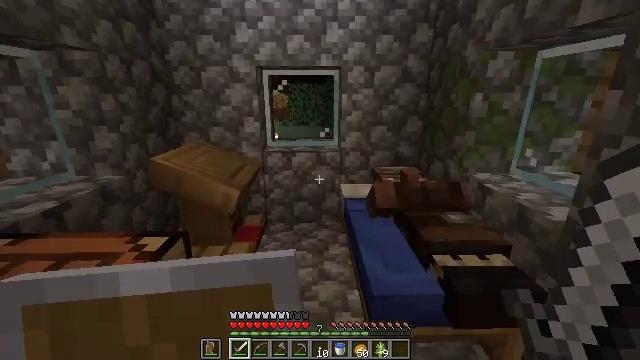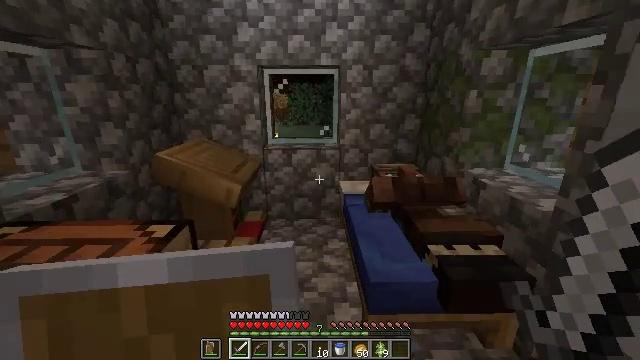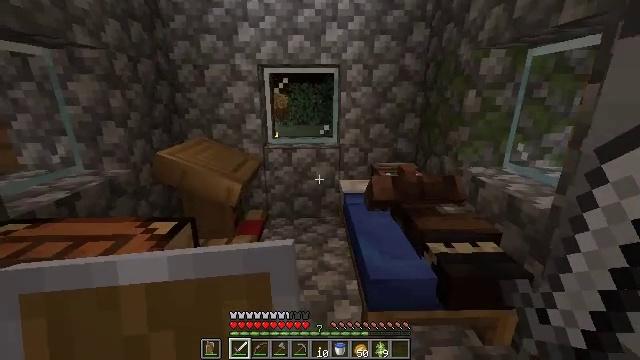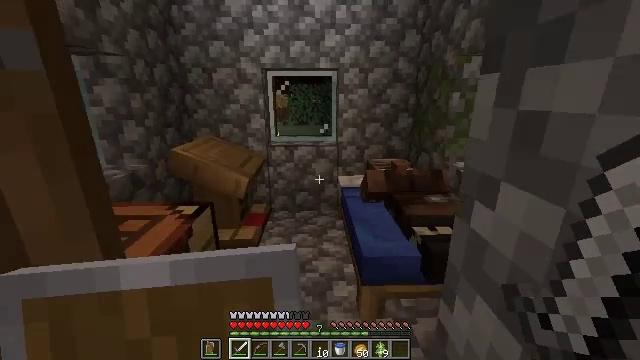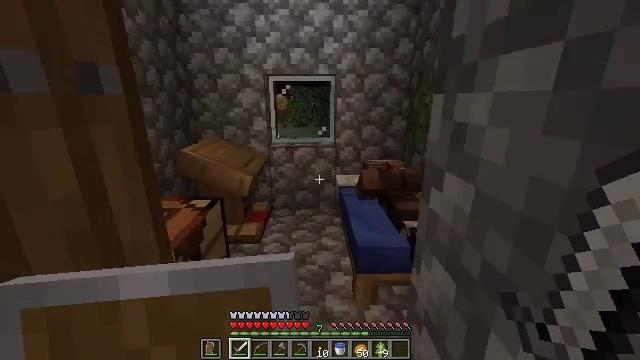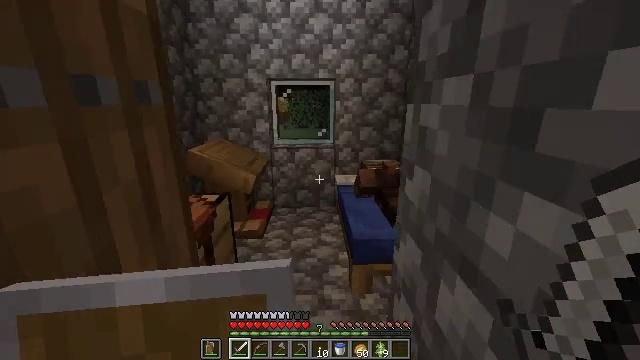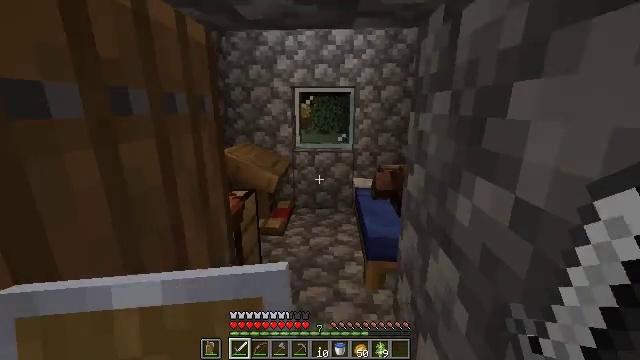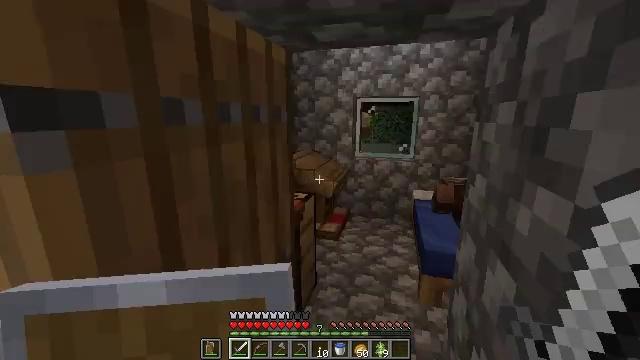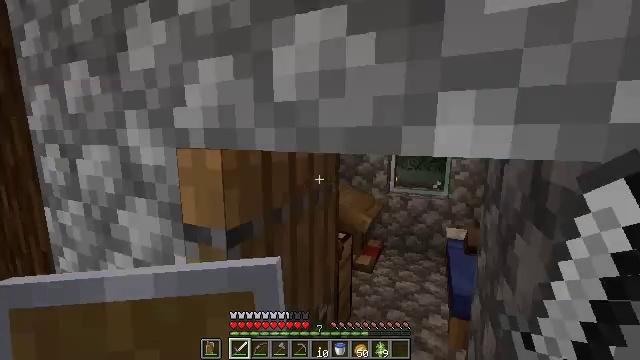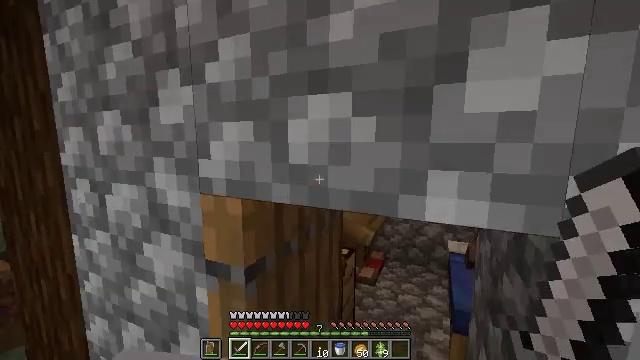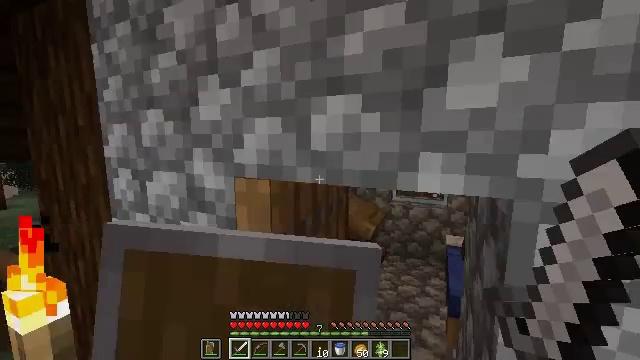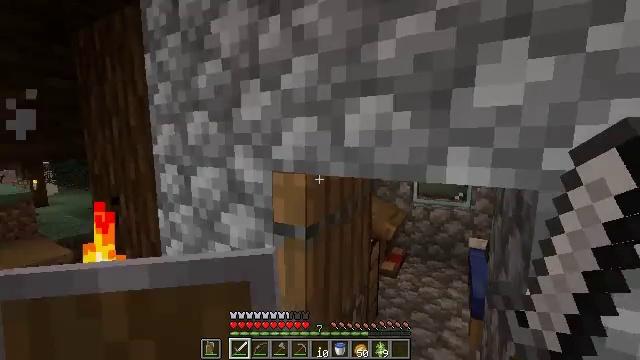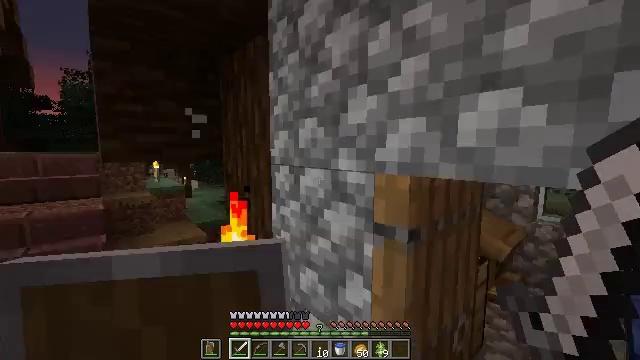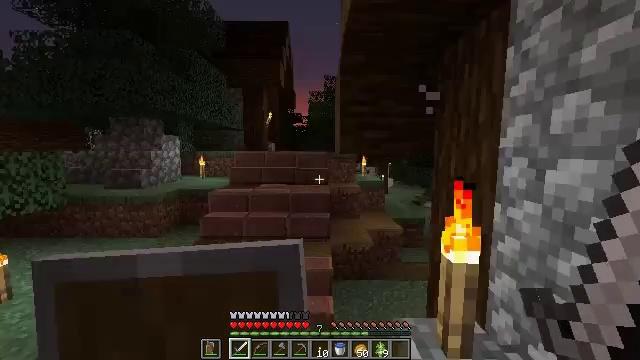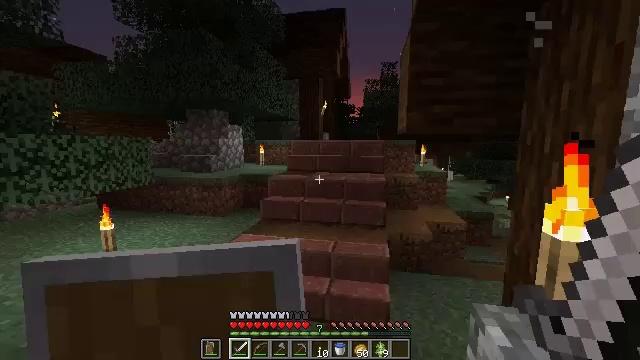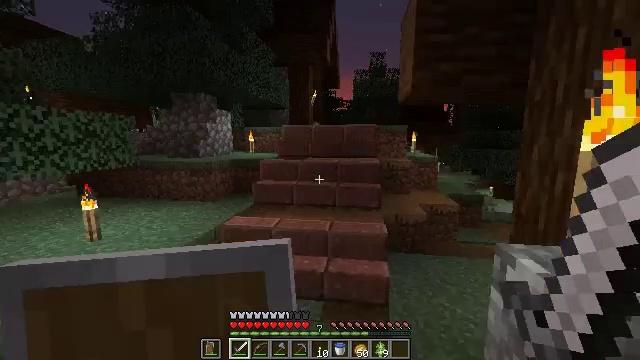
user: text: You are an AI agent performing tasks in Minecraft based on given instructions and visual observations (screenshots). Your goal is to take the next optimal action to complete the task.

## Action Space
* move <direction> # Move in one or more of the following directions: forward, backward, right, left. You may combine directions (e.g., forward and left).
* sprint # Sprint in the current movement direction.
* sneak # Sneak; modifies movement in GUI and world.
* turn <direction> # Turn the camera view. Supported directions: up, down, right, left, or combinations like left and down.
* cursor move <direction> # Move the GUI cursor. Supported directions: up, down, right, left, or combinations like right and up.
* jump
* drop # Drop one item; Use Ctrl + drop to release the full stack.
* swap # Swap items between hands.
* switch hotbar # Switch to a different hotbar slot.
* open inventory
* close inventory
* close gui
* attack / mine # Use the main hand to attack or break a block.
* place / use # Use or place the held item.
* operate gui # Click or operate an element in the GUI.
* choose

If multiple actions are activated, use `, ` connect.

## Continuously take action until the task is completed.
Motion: motion action
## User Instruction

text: Dismantle the blue bed.
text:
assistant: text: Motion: move back
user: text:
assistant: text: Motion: move back
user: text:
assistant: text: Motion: move back
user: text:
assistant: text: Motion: move back
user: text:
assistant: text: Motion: move back
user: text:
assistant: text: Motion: move back, turn left and up
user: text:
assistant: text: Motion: move back, turn left and up
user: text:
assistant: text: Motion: move back, turn left and up
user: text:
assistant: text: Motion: move back, turn up, use / place
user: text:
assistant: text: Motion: move back and move left, use / place
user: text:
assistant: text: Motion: move back and move left, turn left
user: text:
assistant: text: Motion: move back and move left, turn left and up
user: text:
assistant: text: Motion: move forward and move left, turn left
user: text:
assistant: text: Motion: move forward and move left, turn left and down
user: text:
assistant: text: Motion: move forward and move left, turn right
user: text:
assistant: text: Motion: move forward, turn right and up
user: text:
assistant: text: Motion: turn right
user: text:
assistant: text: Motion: turn right
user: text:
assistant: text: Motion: turn right and up
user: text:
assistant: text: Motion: turn right and up
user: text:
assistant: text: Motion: turn right and up
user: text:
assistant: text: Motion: turn right and up
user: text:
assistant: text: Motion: move right, turn right and up
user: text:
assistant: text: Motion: move right
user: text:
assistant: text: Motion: use / place
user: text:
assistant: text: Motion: use / place
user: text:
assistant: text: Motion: no_op
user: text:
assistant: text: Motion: no_op
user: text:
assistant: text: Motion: turn left
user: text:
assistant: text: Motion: move forward and move left, turn left and down